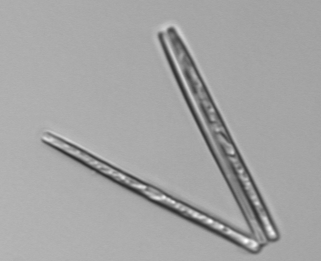
Label: Thalassionema